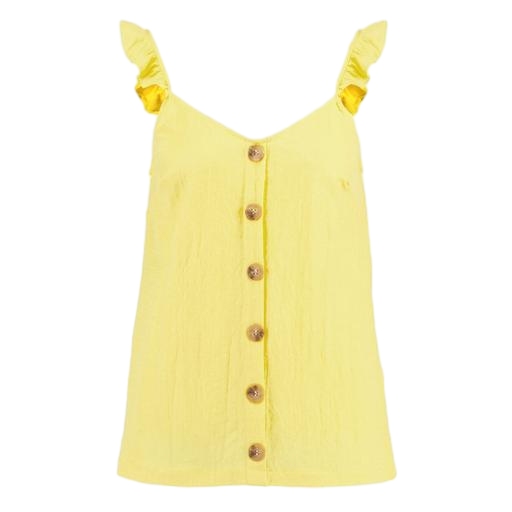
yellow v-neck button-down blouse, sleeveless and yellow color, yellow lilou top, white background